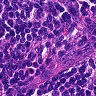
Metastatic tissue present: no